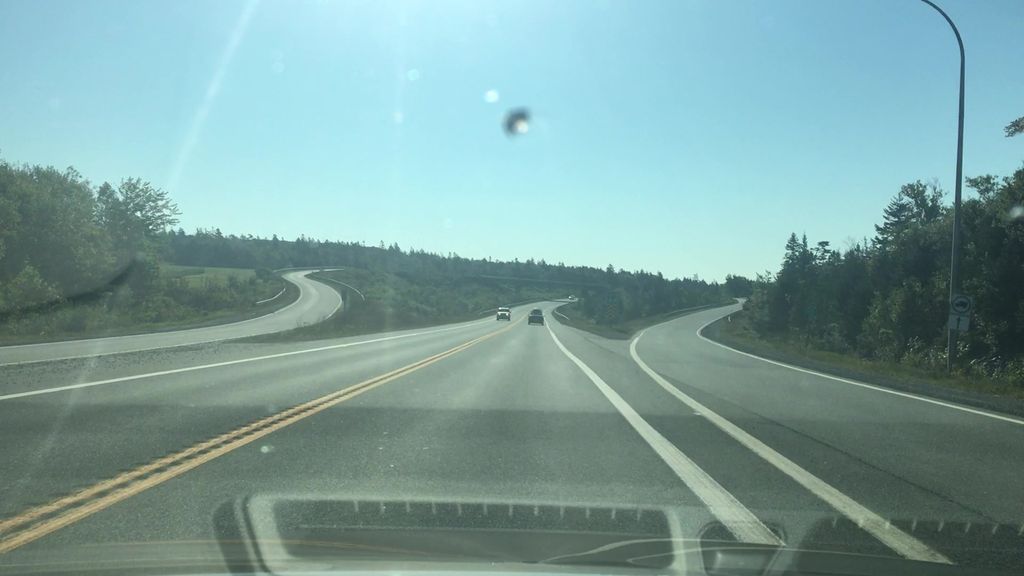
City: halifax